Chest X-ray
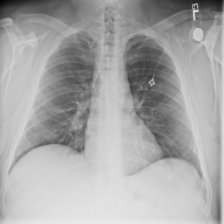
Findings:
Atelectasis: negative
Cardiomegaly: negative
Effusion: negative
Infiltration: negative
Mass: negative
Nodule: negative
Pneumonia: negative
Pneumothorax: negative
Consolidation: negative
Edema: negative
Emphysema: negative
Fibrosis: negative
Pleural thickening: negative
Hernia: negative